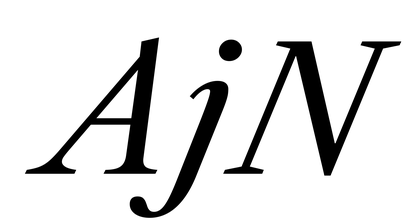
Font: LibreCaslonText-Italic_Italic